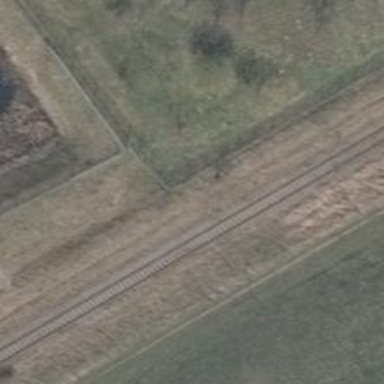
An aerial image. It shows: Unmarked crossing of railway.